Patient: sex F, age 54
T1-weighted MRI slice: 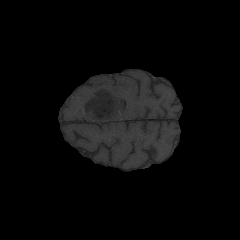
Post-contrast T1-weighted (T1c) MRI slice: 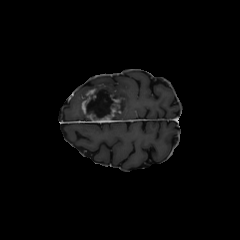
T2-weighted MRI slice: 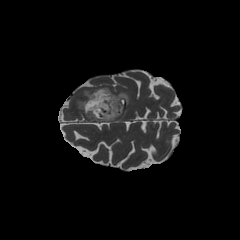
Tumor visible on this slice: yes
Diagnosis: Glioblastoma, IDH-wildtype
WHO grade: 4